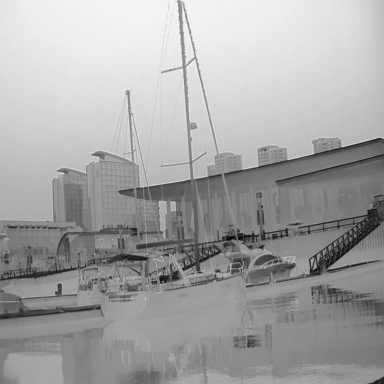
There are three canoes in the infrared image.